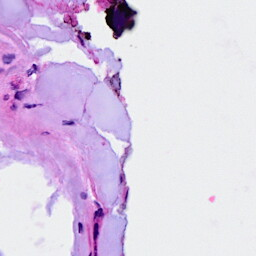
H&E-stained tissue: Breast